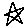
Label: star